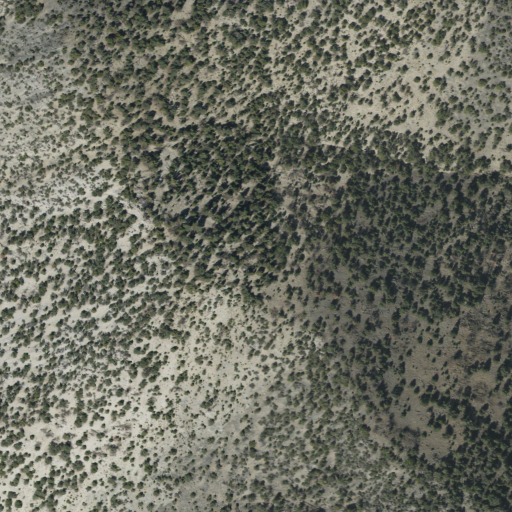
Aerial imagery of gap in Utah named North Pass containing evergreen forest and shrub